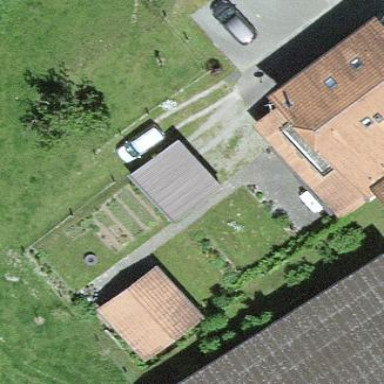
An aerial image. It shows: Garage.